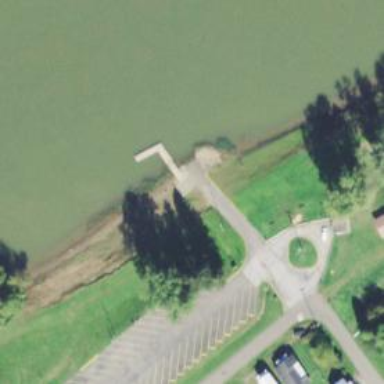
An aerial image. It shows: Slipway on leisure land.